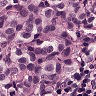
Metastatic tissue present: yes